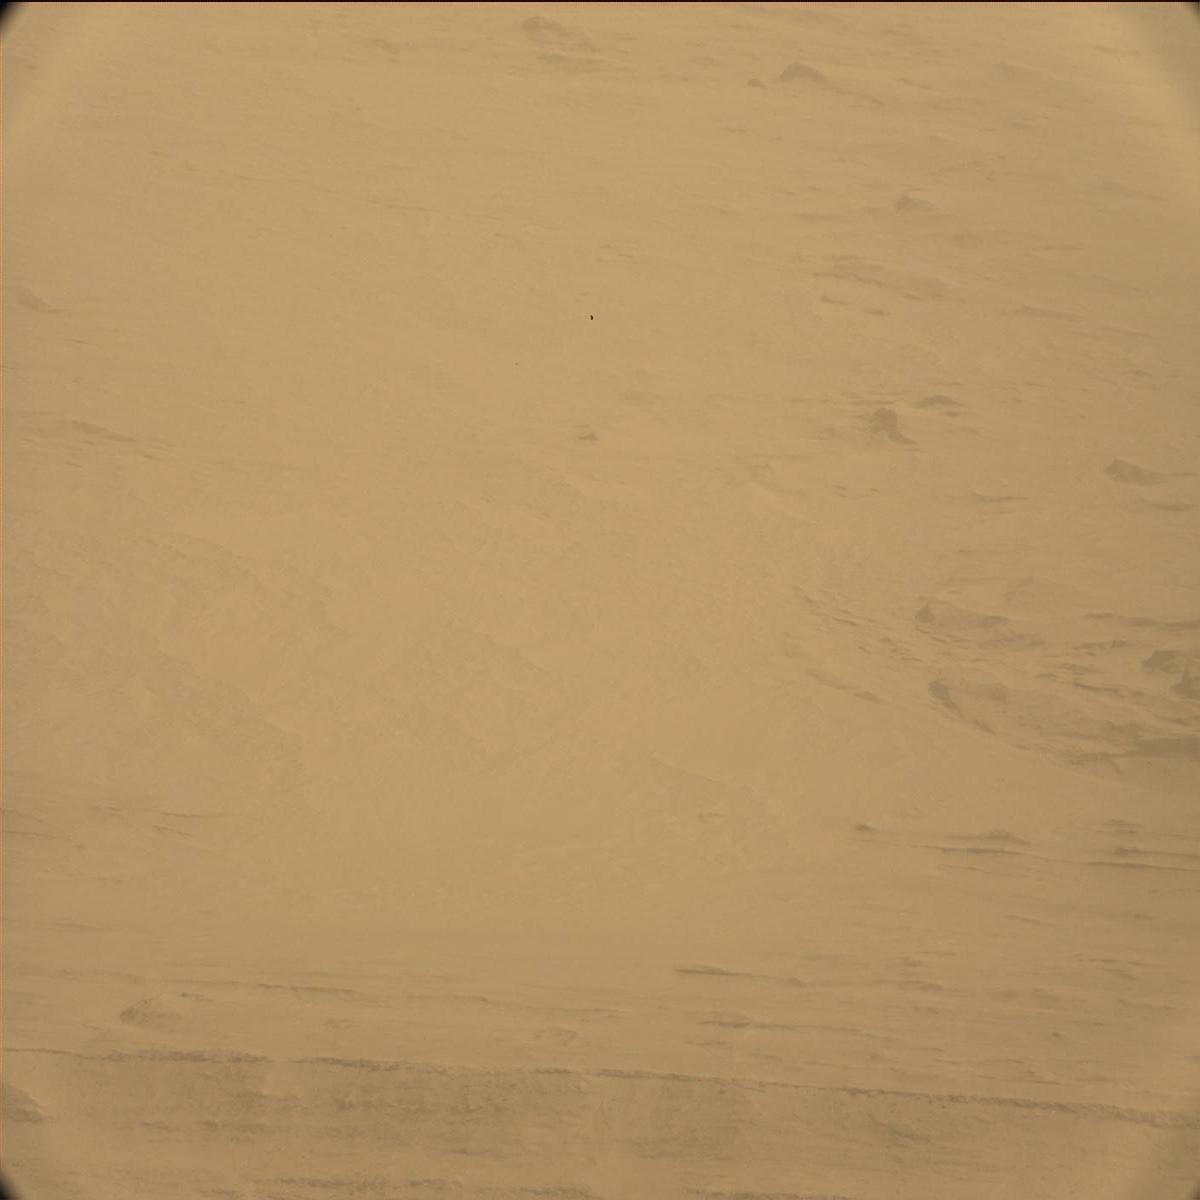
Terrain classes present: Ridge